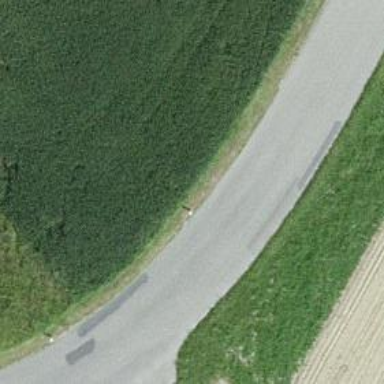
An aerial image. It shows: Unclassified road with asphalt surface.